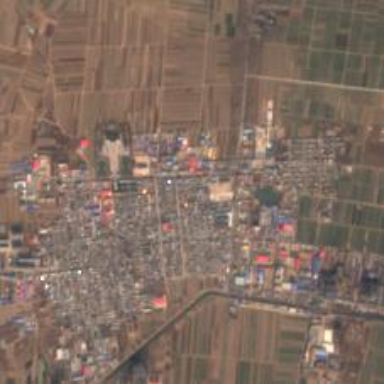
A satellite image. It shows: Ethnic township within town.